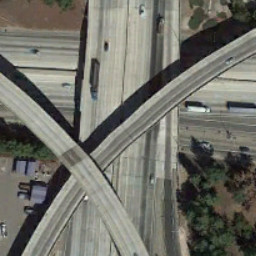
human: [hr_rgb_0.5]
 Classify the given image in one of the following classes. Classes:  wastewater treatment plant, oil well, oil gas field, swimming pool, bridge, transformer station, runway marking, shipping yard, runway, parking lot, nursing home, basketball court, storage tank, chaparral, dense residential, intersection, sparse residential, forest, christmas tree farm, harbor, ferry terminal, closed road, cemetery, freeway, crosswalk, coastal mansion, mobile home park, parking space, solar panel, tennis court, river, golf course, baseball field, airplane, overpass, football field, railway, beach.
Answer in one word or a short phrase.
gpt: overpass